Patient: sex F, age 31
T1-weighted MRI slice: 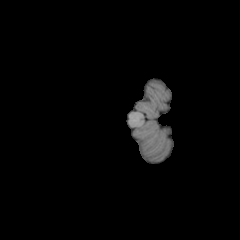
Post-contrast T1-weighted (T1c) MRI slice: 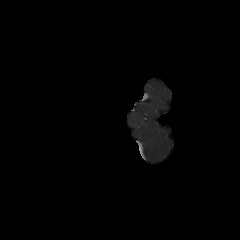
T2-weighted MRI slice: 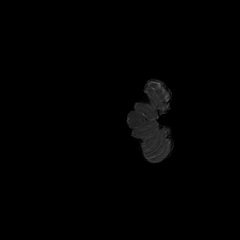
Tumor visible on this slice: no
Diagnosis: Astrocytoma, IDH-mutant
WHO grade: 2